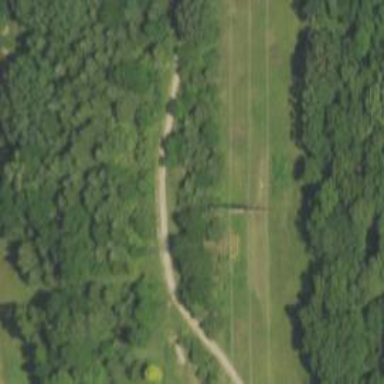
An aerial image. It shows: Path designated for golf carts.